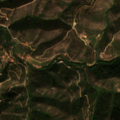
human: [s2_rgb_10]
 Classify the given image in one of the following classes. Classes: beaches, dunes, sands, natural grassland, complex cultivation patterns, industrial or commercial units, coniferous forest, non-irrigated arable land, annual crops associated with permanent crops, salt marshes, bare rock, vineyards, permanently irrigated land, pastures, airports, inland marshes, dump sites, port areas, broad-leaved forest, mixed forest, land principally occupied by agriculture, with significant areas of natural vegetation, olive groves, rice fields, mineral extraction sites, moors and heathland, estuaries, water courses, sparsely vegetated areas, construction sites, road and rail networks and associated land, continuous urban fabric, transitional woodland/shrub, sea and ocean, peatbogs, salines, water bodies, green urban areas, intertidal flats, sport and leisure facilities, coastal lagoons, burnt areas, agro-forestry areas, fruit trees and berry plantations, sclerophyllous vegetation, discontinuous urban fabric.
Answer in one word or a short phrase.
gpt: broad-leaved forest, sclerophyllous vegetation, transitional woodland/shrub